Field crop: maize
Growth stage: 2
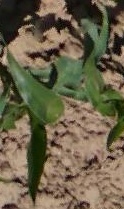
Species: maize